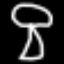
Label: mushroom